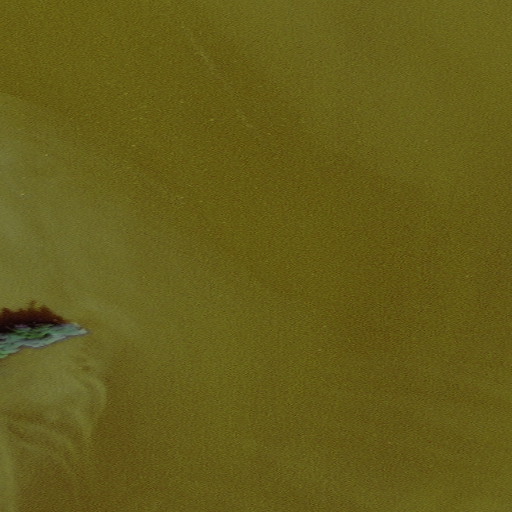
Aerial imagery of cape in Alaska named Strong Point containing only unknown